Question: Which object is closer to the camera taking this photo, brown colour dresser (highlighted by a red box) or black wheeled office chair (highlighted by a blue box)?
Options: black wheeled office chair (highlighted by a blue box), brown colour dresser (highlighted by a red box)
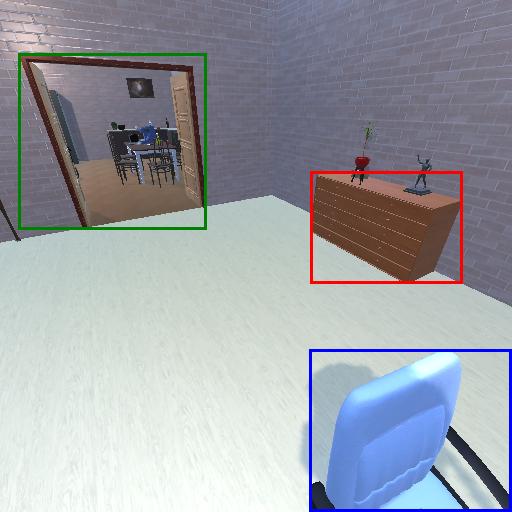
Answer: black wheeled office chair (highlighted by a blue box)